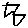
Label: hexagon